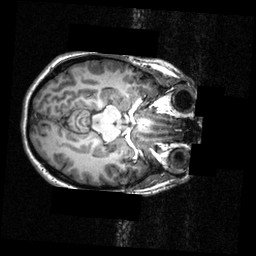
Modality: T1w
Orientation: axial
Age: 26
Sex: female
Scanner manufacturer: siemens
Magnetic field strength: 3.951 T
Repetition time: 1.5 s
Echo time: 0.00335 s